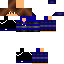
A male human skin with medium skin, wearing brown long hair dressed in a blue hoodie and blue pants, featuring a closed mouth.